Aerial crown-view tile of a tropical tree (Barro Colorado Island, Panama), acquired 20250317:
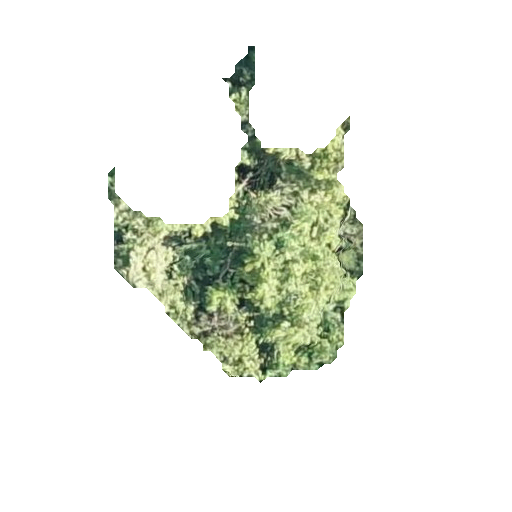
Species: Quararibea stenophylla
GBIF accepted scientific name: Quararibea stenophylla
Crown area: 58.818 m²